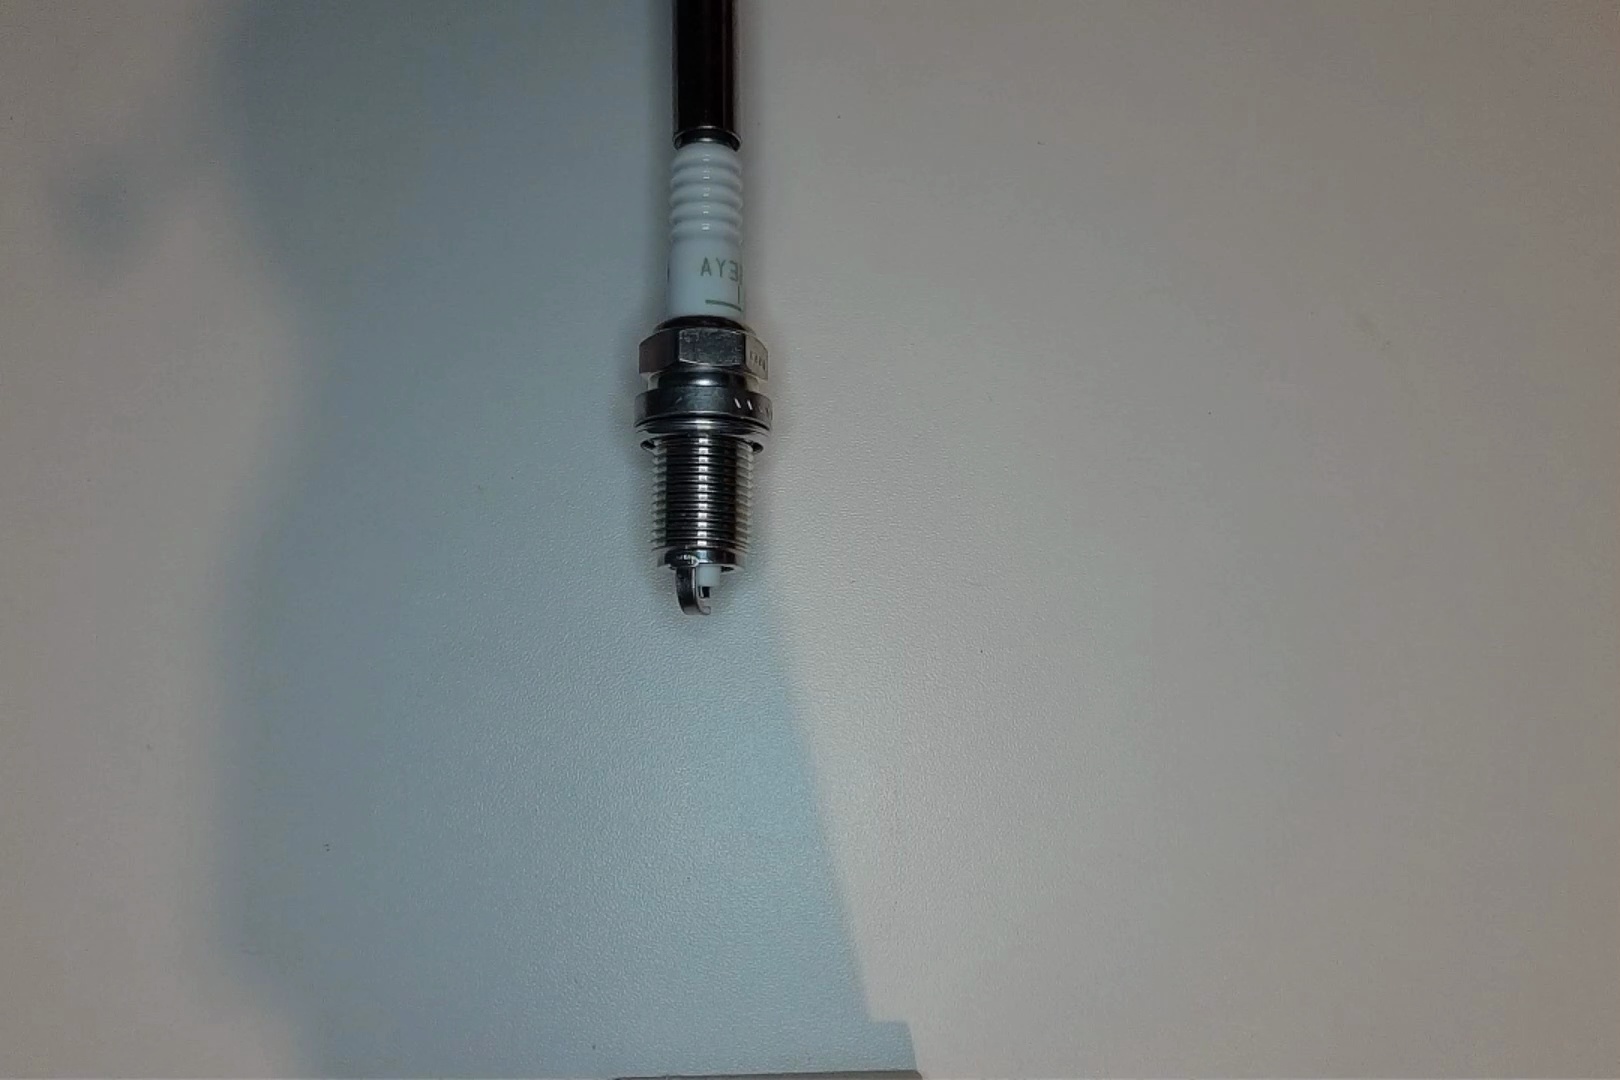
Label: no anomaly